Question: When running spring boot application, getting following BeanInstantiationException:
'''
org.springframework.beans.factory.UnsatisfiedDependencyException: Error creating bean with name 'sampleCassandraApplication':
Unsatisfied dependency expressed through field 'repository':
Error creating bean with name 'customerRepository':
Cannot resolve reference to bean 'cassandraTemplate' while setting bean property 'cassandraTemplate';
nested exception is org.springframework.beans.factory.UnsatisfiedDependencyException:
Error creating bean with name 'cassandraTemplate' defined in class path resource [org/springframework/boot/autoconfigure/data/cassandra/CassandraDataAutoConfiguration.class]:
Unsatisfied dependency expressed through method 'cassandraTemplate' parameter 0: Error creating bean with name 'session' defined in class path resource [org/springframework/boot/autoconfigure/data/cassandra/CassandraDataAutoConfiguration.class]:
Unsatisfied dependency expressed through method 'session' parameter 0:
Error creating bean with name 'cassandraConverter' defined in class path resource [org/springframework/boot/autoconfigure/data/cassandra/CassandraDataAutoConfiguration.class]:
Unsatisfied dependency expressed through method 'cassandraConverter' parameter 0:
Error creating bean with name 'cassandraMapping' defined in class path resource [org/springframework/boot/autoconfigure/data/cassandra/CassandraDataAutoConfiguration.class]: Bean instantiation via factory method failed;
nested exception is org.springframework.beans.BeanInstantiationException:
Failed to instantiate [org.springframework.data.cassandra.mapping.CassandraMappingContext]:
Factory method 'cassandraMapping' threw exception;
nested exception is java.lang.NoSuchFieldError: INSTANCE; nested exception is org.springframework.beans.factory.BeanCreationException:
Error creating bean with name 'cassandraMapping' defined in class path resource [org/springframework/boot/autoconfigure/data/cassandra/CassandraDataAutoConfiguration.class]:
Bean instantiation via factory method failed; nested exception is org.springframework.beans.BeanInstantiationException:
Failed to instantiate [org.springframework.data.cassandra.mapping.CassandraMappingContext]:
Factory method 'cassandraMapping' threw exception;
'''
nested exception is java.lang.NoSuchFieldError: INSTANCE;
When went into the source, found this:

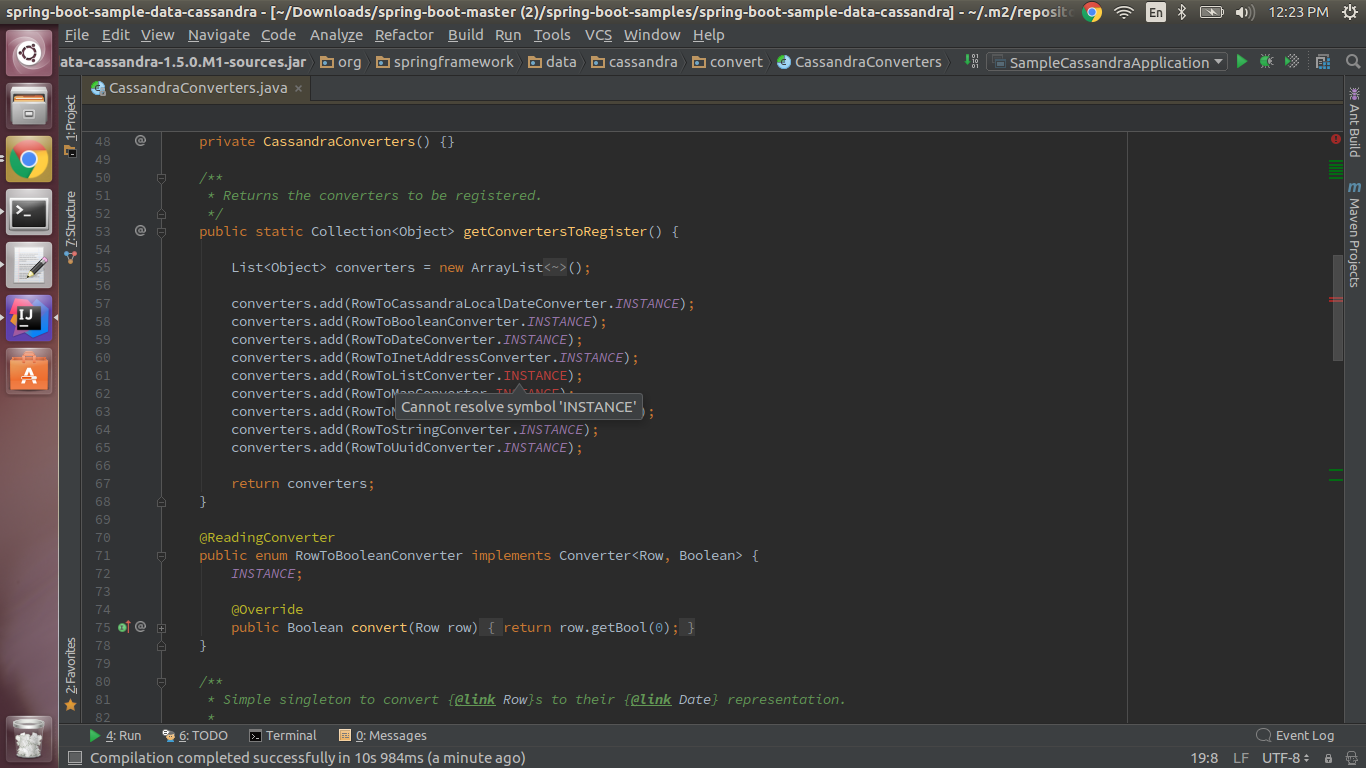
Answer: Initially I have forgotten to add CassandraConfig class (<URL> which was not the part of sample provided by spring-boot. So now it works.